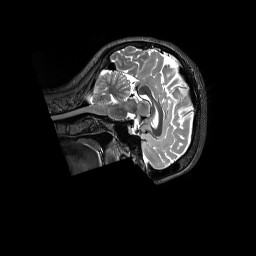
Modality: T2w
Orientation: sagittal
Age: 26
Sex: female
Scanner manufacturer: siemens
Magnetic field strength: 3 T
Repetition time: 3.2 s
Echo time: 0.728 s